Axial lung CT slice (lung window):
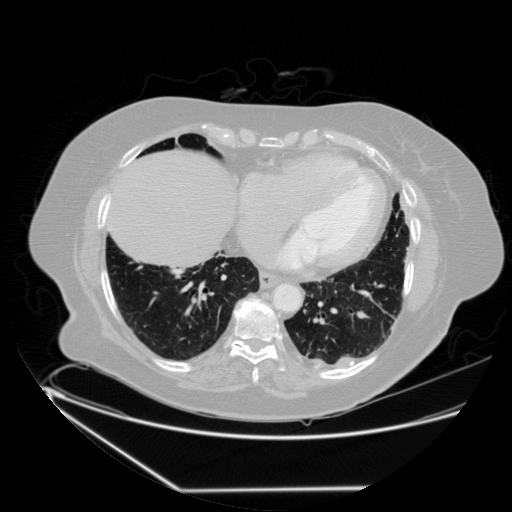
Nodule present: no